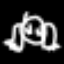
Label: frog